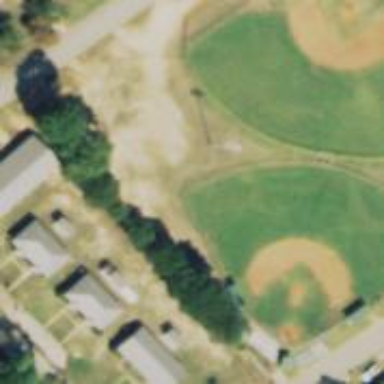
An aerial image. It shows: Baseball pitch for leisure land activities.